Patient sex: M
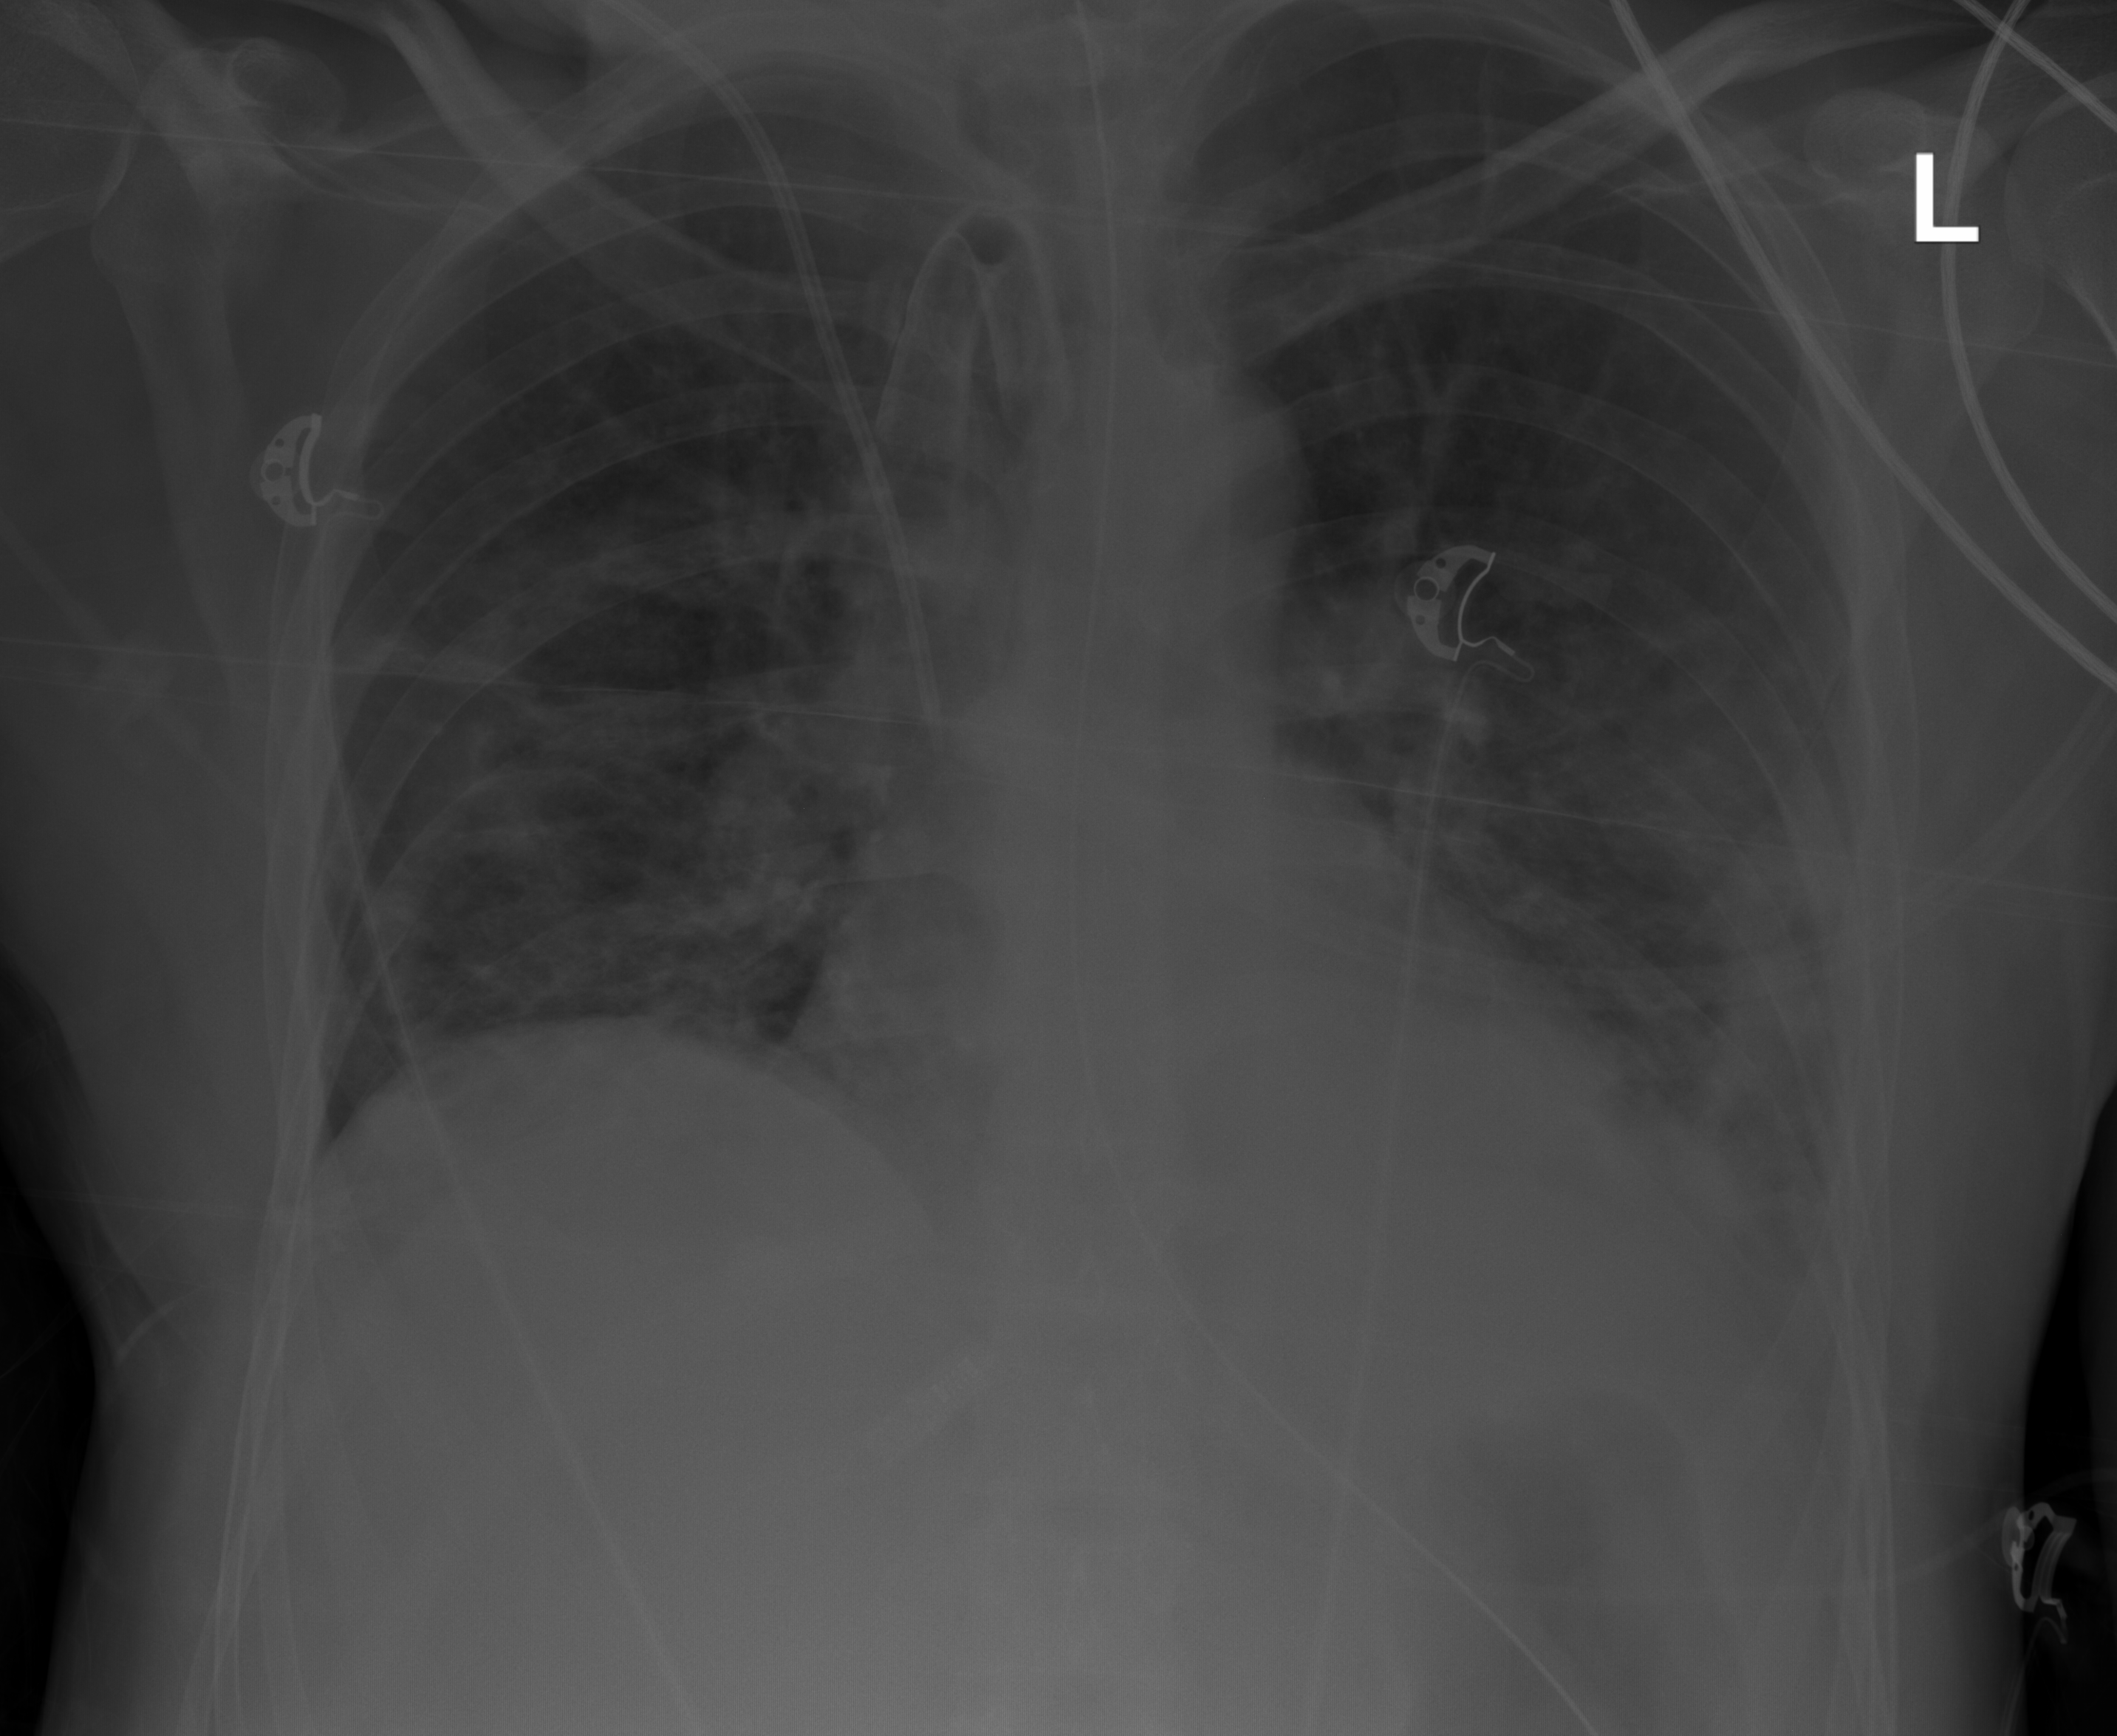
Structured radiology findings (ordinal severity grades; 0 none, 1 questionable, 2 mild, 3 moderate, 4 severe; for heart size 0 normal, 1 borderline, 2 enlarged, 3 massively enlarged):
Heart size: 0
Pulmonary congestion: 0
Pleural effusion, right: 0
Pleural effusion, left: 2
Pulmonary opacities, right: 3
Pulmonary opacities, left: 2
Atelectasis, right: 2
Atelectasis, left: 2